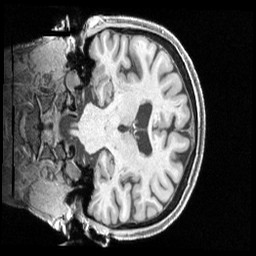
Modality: T1w
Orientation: coronal
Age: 70
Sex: female
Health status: healthy
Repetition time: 2.4 s
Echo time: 0.00222 s